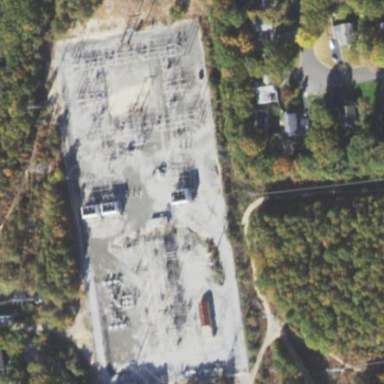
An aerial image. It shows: Power substation.